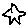
Label: star